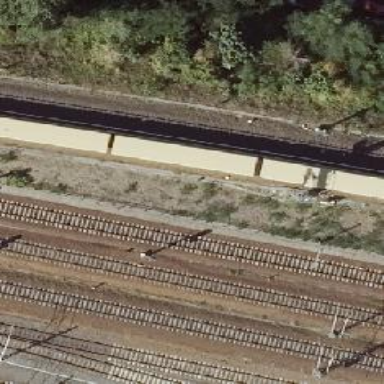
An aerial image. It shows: Railway signal.